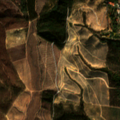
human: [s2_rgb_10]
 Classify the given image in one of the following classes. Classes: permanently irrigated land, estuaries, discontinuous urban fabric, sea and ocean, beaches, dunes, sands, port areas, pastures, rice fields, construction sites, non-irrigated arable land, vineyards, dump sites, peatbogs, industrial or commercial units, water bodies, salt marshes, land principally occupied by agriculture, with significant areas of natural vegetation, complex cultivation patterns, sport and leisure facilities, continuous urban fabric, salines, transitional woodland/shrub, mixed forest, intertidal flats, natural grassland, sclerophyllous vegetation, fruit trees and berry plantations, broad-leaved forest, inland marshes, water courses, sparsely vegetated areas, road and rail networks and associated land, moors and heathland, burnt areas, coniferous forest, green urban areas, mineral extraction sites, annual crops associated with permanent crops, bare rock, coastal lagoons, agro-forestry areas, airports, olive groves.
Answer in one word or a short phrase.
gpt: complex cultivation patterns, broad-leaved forest, transitional woodland/shrub